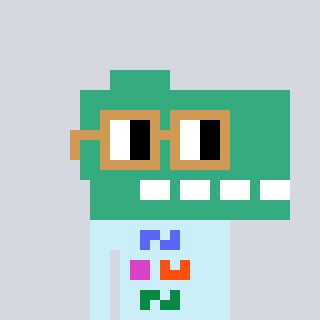
a pixel art character with square brown glasses, a dino-shaped head and a cold-colored body on a cool background